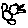
Label: bird